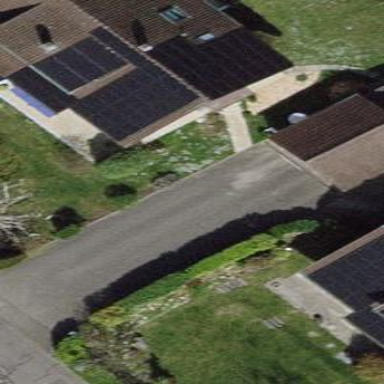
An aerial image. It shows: Semi-detached house.